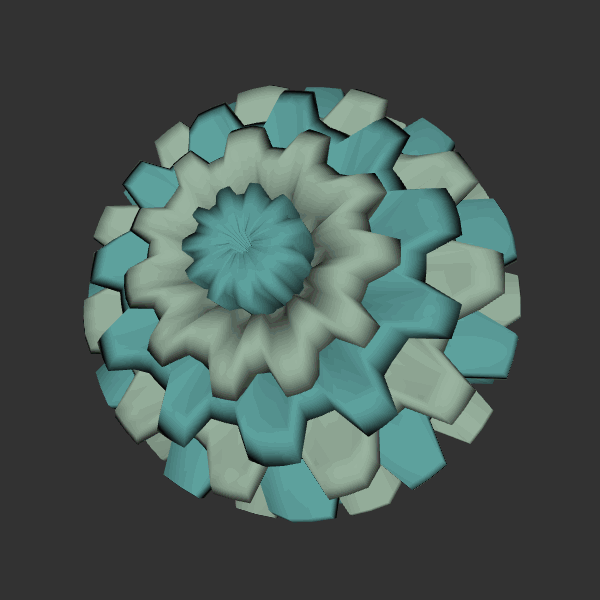
Background: dark